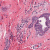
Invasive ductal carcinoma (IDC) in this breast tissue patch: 0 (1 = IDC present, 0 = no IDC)